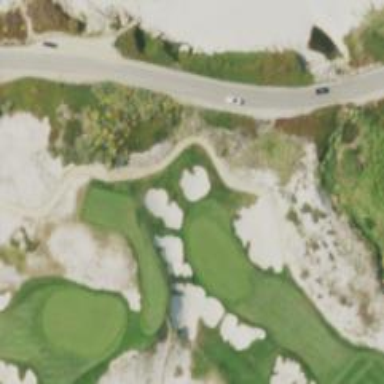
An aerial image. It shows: View of golf hole.